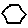
Label: hexagon